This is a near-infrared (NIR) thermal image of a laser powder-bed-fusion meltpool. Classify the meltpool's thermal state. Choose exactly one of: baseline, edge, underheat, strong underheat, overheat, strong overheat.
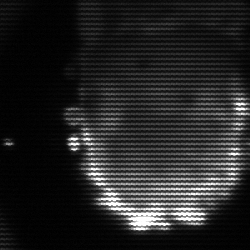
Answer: baseline